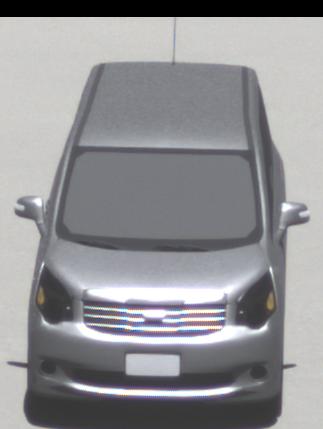
Make: Toyota
Model: Noah
Detailed model: Voxy R70G
Model produced from: 2007
Model produced until: 2013
Doors: 5
Color: white
Road condition: dry road
Daytime: midday
Contrast: high contrast